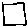
Label: square